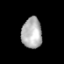
Tissue: prostate
Cell type: Epithelial cells
Senescence score: 0.3589
Nuclear area (px): 613
Mean DAPI intensity: 176.478